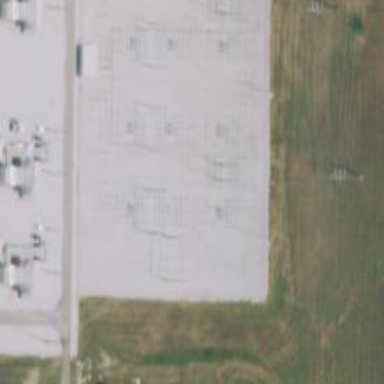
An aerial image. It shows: Switch used for power control.